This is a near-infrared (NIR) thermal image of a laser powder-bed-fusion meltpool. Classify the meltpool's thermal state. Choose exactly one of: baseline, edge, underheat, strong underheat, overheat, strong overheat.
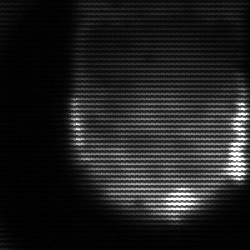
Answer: edge